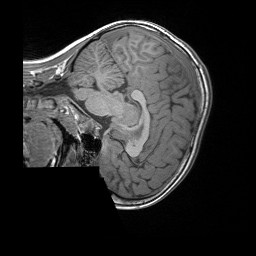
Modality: T1w
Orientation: sagittal
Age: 9
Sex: male
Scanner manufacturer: siemens
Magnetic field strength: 3 T
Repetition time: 1.65 s
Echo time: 0.00203 s